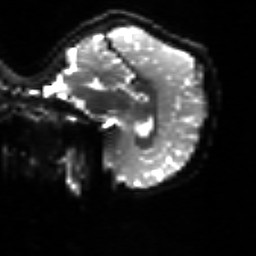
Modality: sbref
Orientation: sagittal
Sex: female
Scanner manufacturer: siemens
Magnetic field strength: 3 T
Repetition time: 5 s
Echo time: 0.071 s